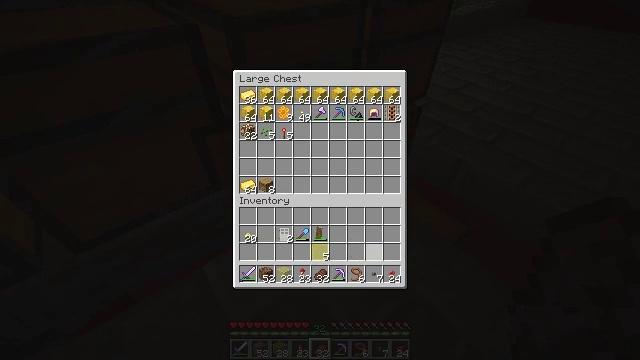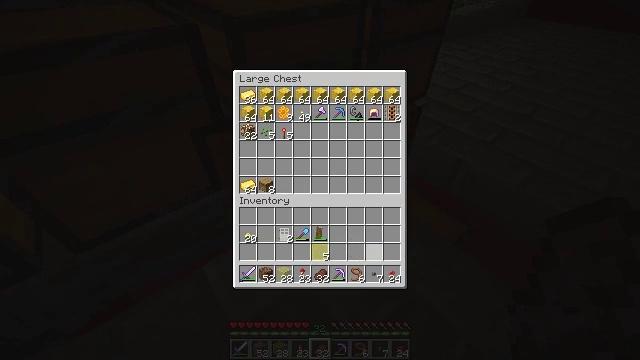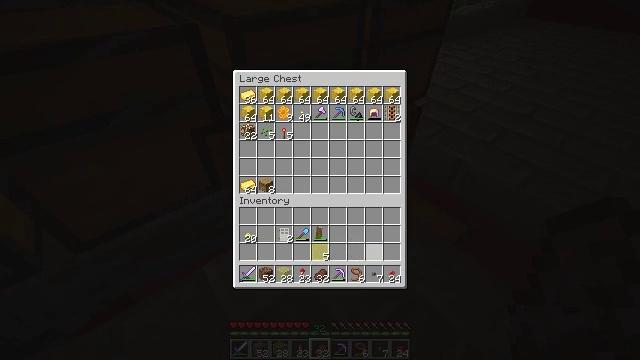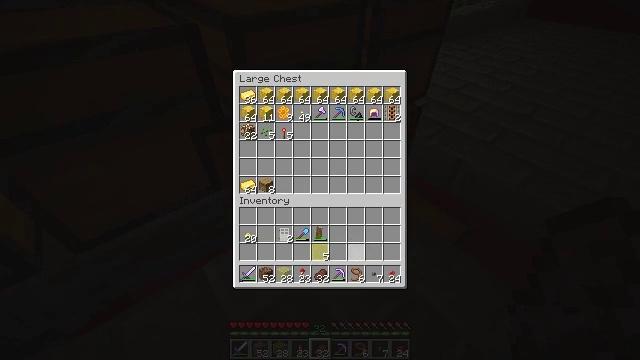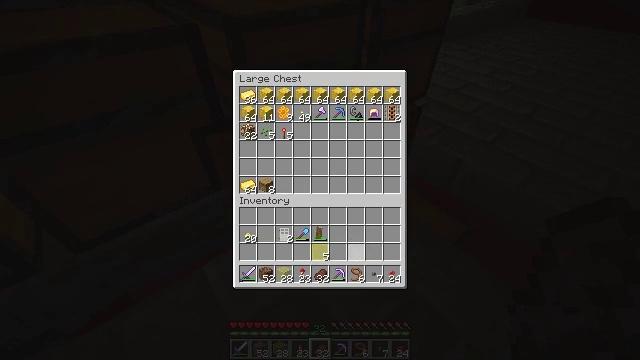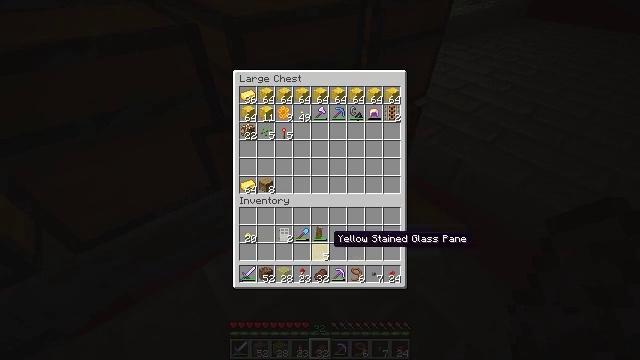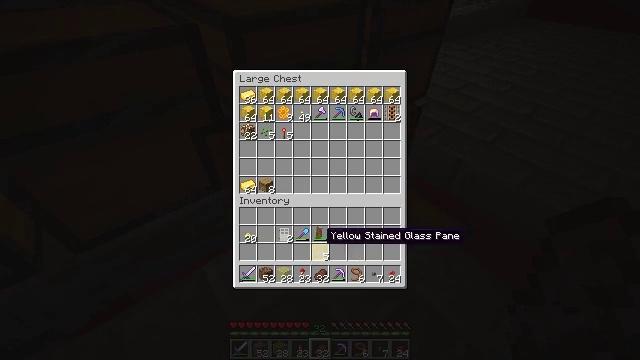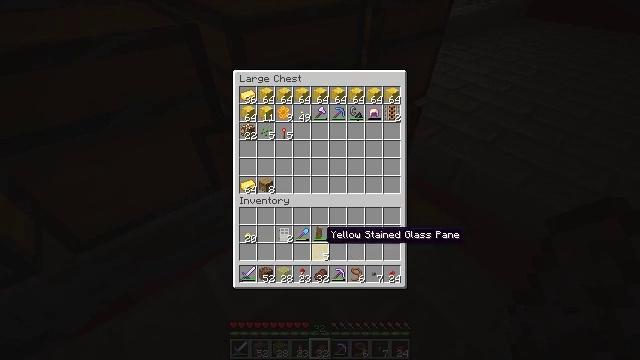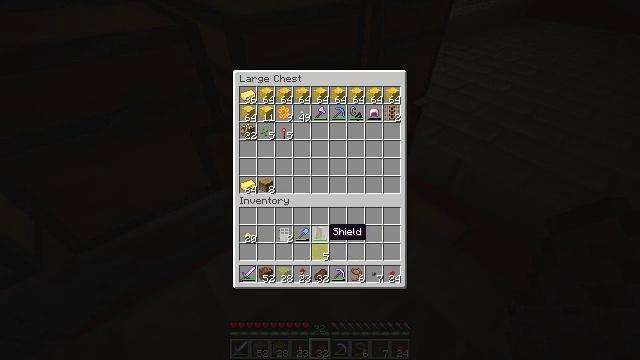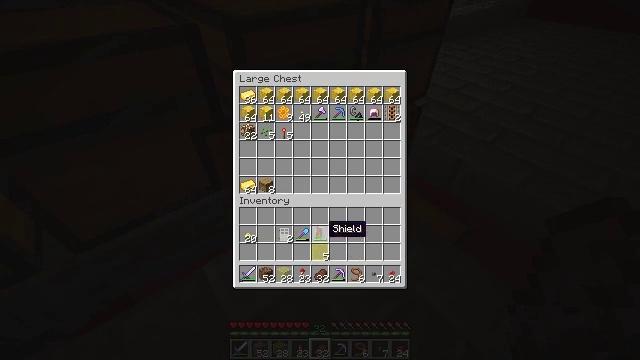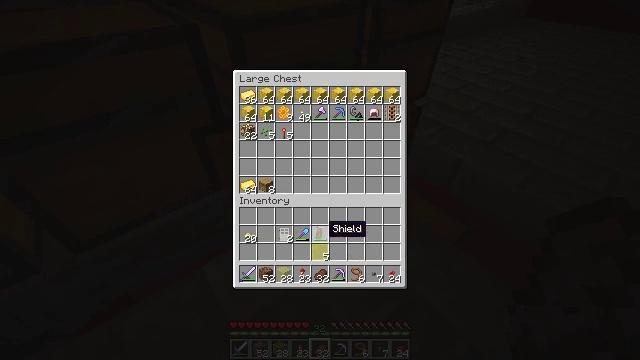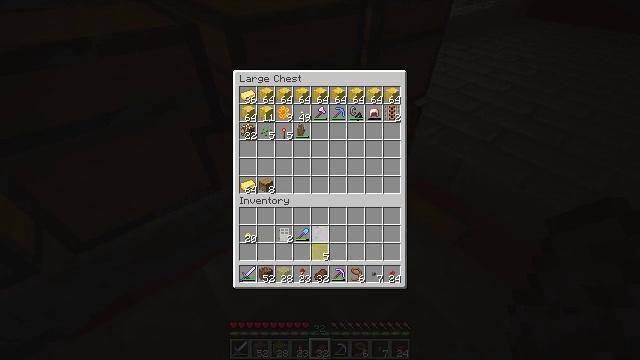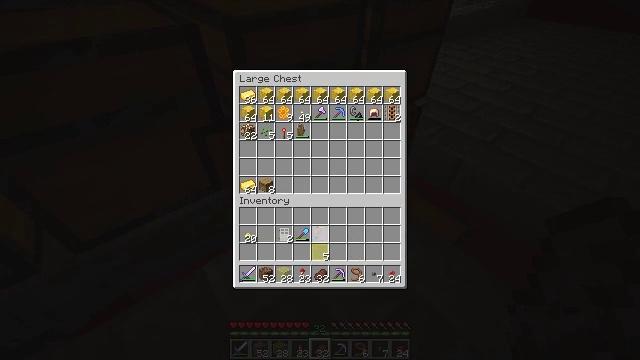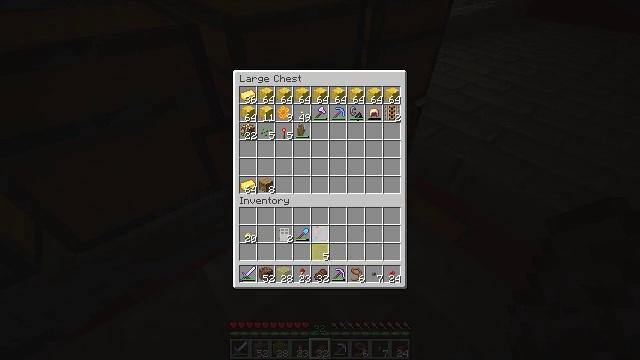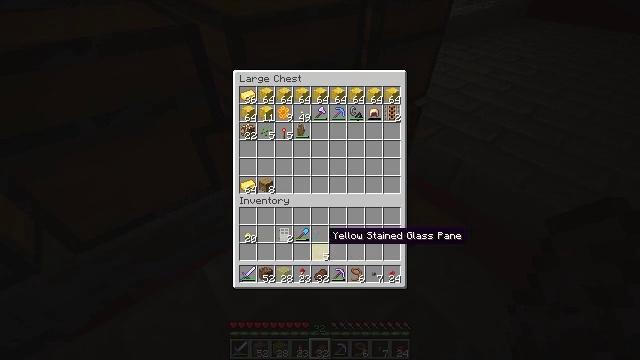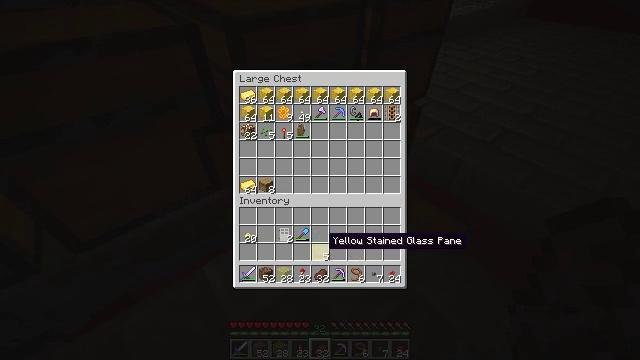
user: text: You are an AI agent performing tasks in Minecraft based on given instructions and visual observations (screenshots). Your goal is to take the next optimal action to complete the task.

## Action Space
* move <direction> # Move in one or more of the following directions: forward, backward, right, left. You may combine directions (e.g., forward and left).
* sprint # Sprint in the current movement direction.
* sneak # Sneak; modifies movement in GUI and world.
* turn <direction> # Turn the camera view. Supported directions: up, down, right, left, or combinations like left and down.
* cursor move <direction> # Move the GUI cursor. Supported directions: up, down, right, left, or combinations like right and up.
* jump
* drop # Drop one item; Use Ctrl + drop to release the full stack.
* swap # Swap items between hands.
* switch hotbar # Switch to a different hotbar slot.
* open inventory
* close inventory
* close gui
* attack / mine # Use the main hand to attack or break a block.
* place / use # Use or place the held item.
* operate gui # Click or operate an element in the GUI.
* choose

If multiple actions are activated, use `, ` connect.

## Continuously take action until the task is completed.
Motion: motion action
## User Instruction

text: Interact with the furnace to craft a gold ingot.
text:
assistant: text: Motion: sneak
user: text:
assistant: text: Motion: sneak
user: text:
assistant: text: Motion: sneak, cursor move left
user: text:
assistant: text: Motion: sneak, cursor move left
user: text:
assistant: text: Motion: sneak, cursor move left
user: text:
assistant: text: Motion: sneak, cursor move left
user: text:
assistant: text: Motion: sneak
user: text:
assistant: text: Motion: sneak
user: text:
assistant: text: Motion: sneak
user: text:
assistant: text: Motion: sneak
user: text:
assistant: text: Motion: sneak, choose
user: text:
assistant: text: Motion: sneak, choose
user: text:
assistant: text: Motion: sneak, choose
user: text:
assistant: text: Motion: sneak
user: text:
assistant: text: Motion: sneak
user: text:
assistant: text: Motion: sneak
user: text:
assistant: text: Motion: sneak, choose
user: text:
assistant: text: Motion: sneak, choose
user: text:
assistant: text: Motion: sneak, cursor move left
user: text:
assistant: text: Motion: sneak
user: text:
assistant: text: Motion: sneak
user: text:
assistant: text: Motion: sneak
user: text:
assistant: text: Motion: sneak
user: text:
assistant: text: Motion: sneak, choose
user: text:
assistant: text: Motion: sneak, choose
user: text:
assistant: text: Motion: sneak, choose
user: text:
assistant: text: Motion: sneak
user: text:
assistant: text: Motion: sneak
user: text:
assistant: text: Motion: sneak
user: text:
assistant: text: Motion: sneak